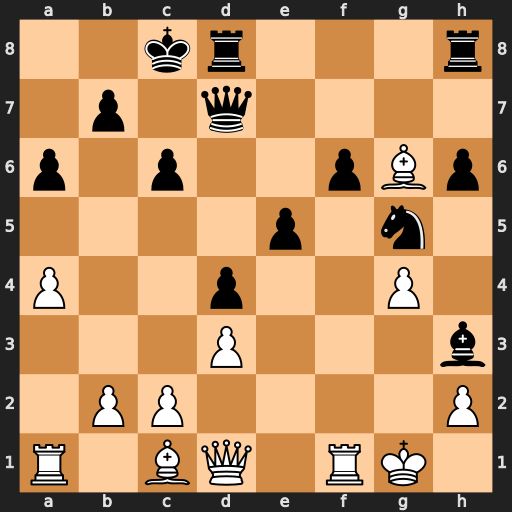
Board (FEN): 2kr3r/1p1q4/p1p2pBp/4p1n1/P2p2P1/3P3b/1PP4P/R1BQ1RK1
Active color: w
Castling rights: -
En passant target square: -
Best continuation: Bf5 Ne6 Rf3 Bxg4 Bxg4 Rdg8 Rg3